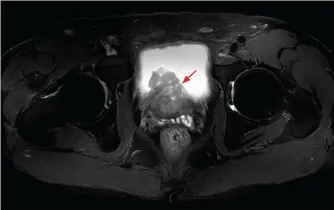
Prostate MRI revealing prostate cancer with bladder invasion, a marked hyperintensity on T2-weighted imaging.
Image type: radiology (mri)